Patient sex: M
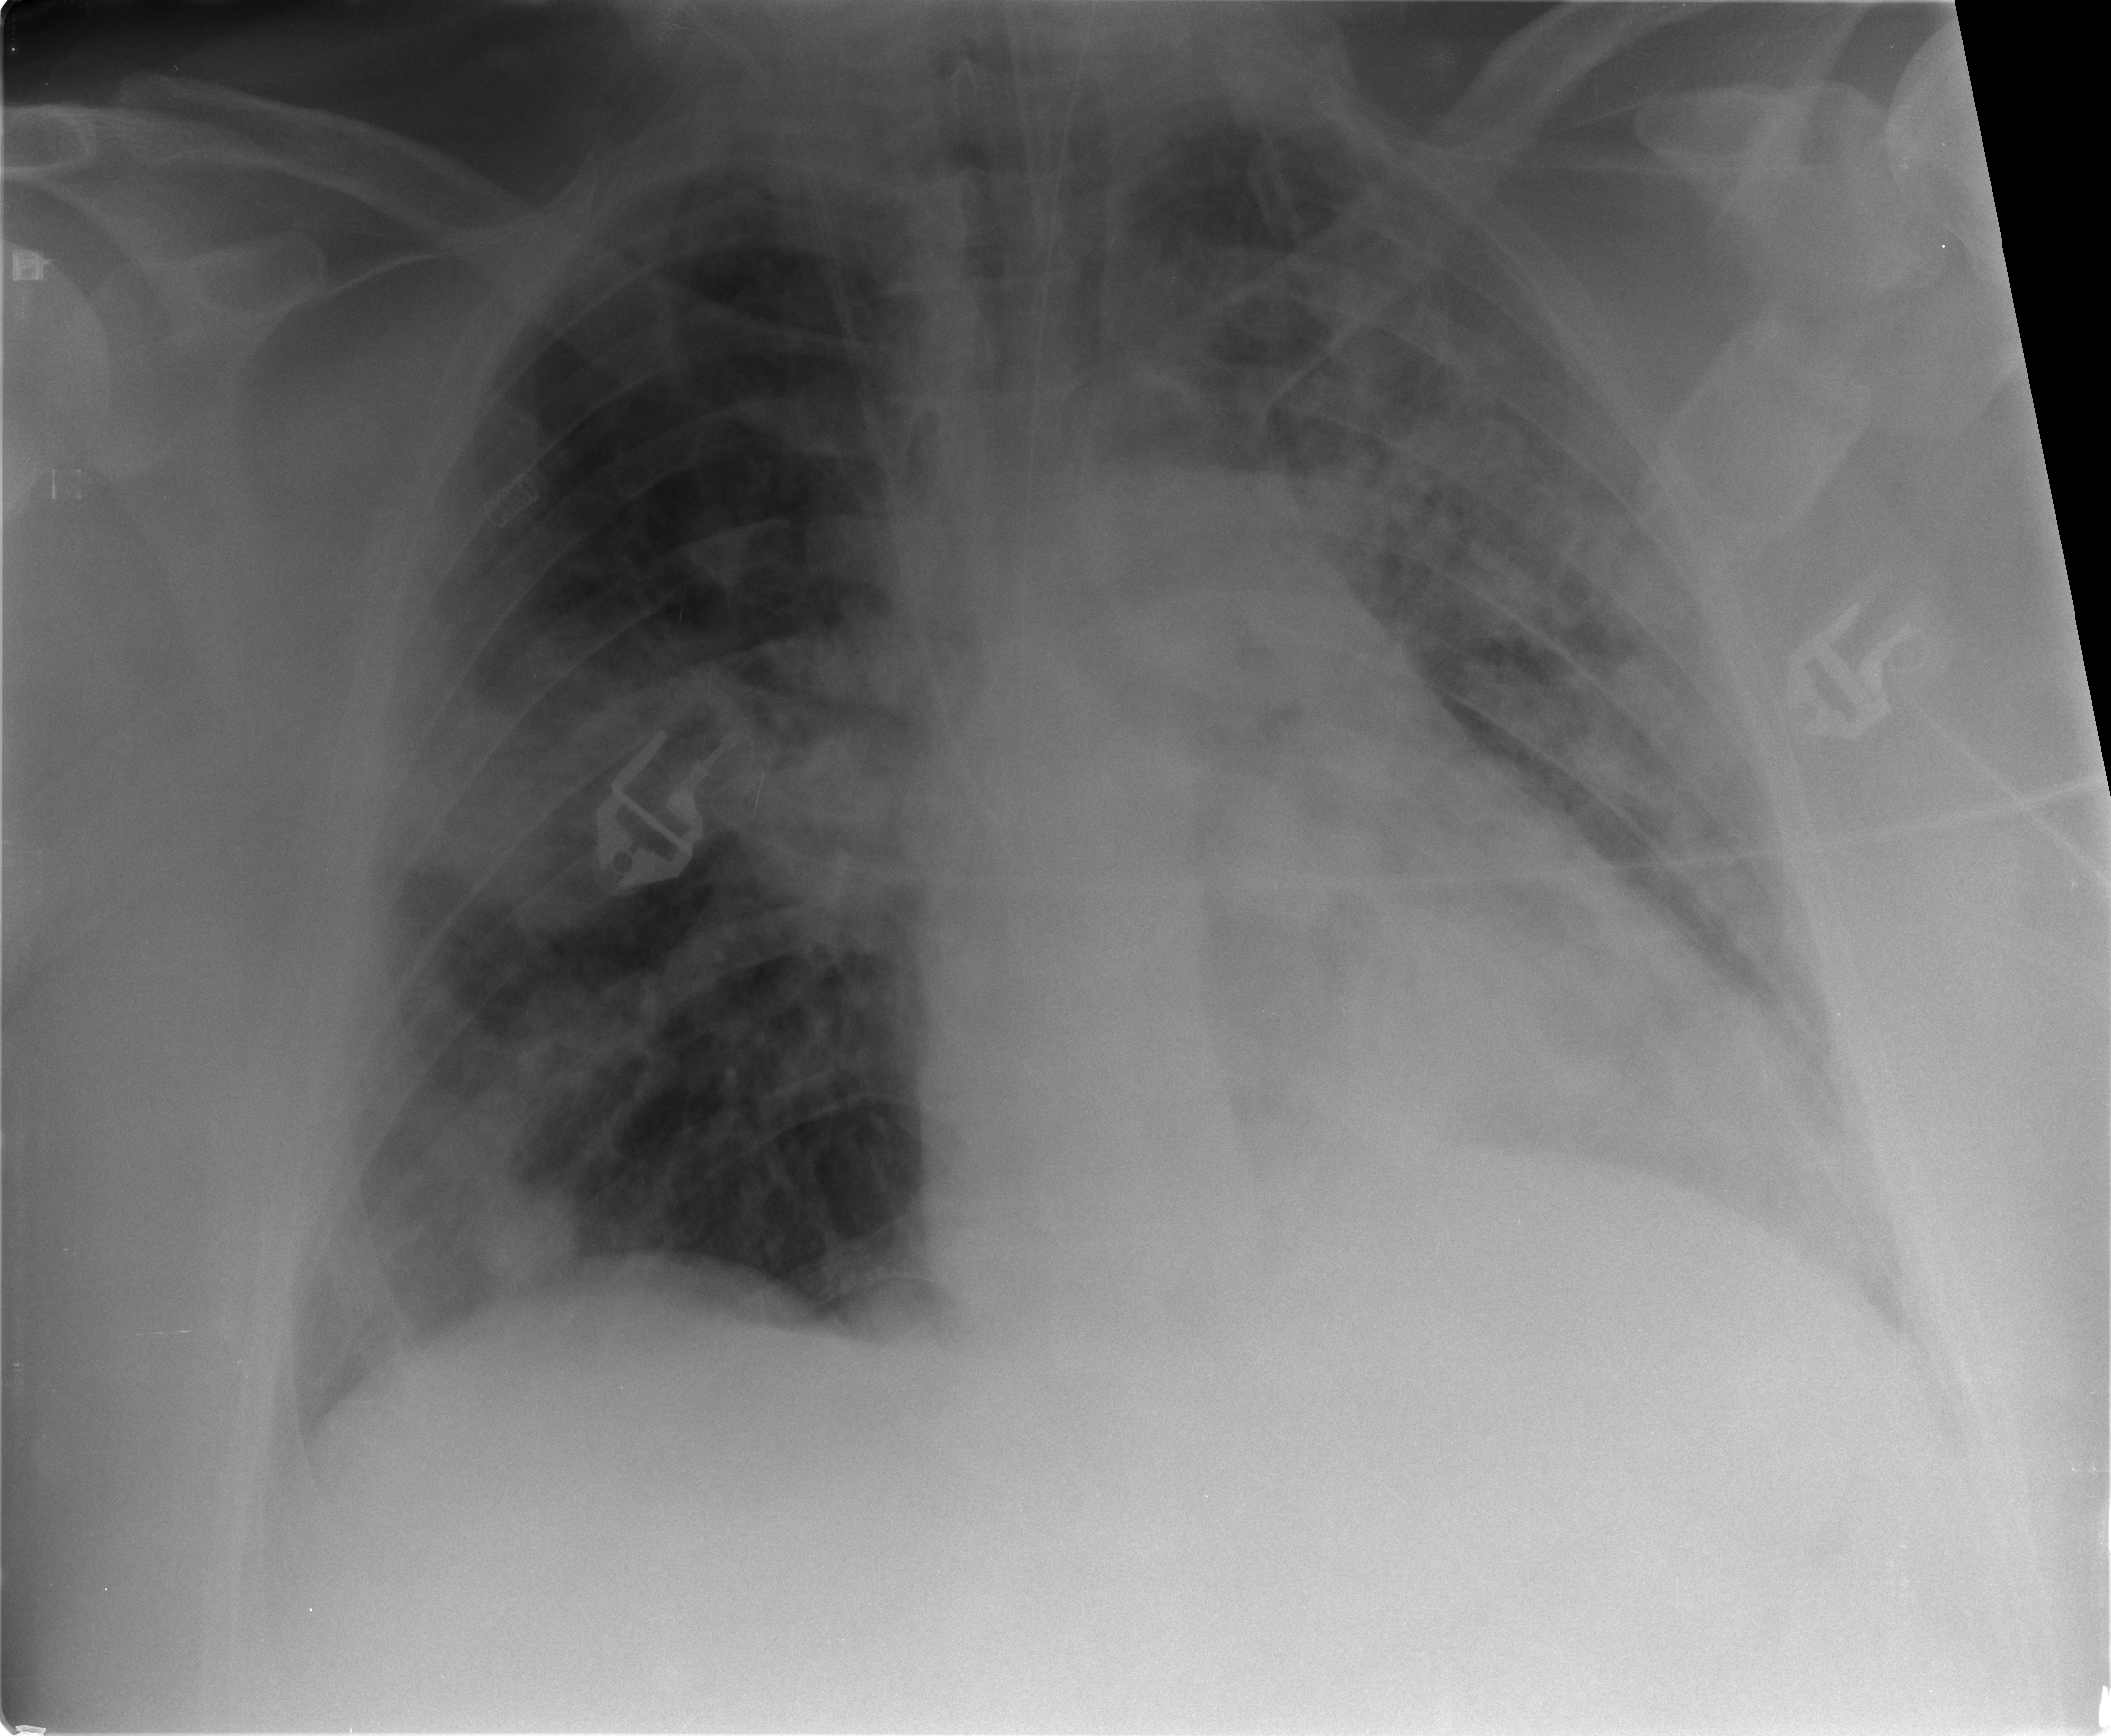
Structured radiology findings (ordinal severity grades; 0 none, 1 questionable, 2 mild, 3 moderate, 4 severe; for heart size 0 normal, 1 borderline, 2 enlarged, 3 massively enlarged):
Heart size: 0
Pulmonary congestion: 2
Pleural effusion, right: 1
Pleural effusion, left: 2
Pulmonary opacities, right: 3
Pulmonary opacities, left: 3
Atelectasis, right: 2
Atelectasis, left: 2